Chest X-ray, PA view. Patient: 43 years old, sex M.
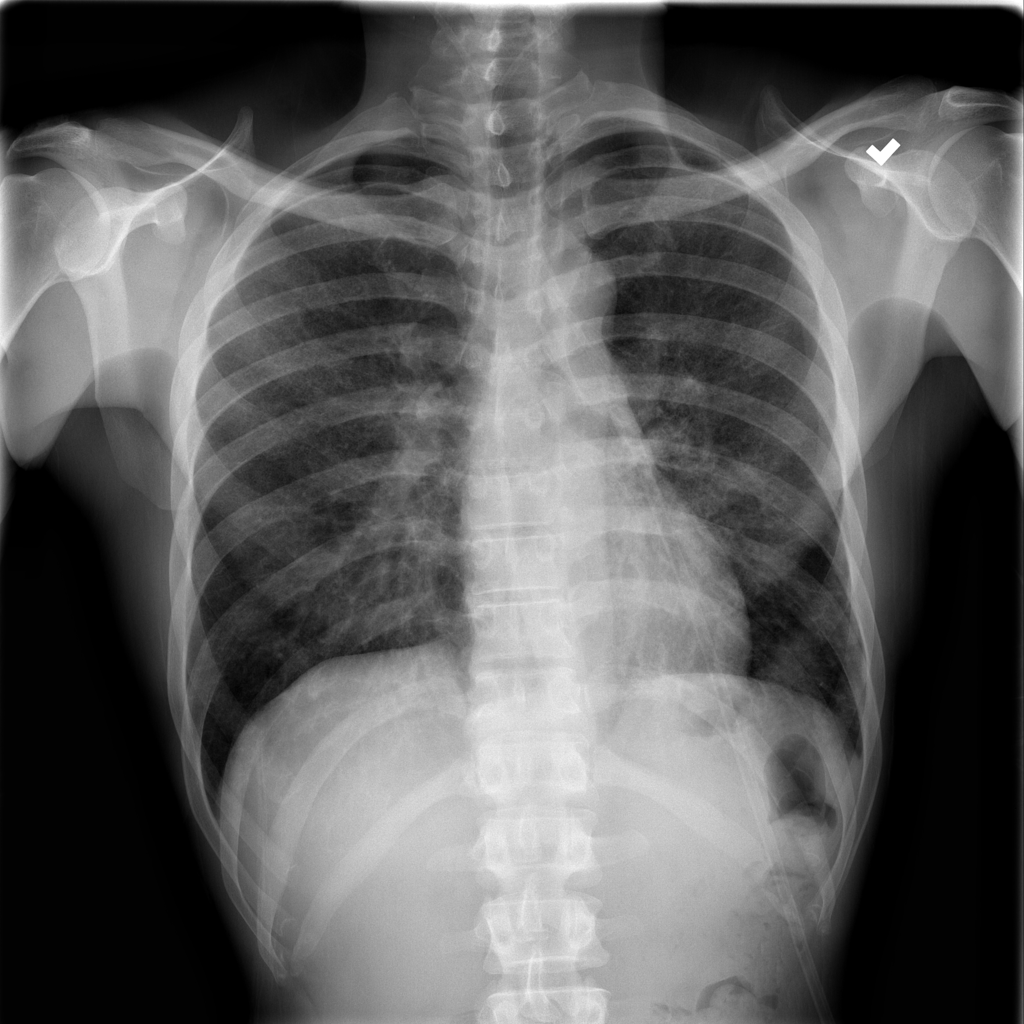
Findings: Edema, Pneumonia